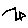
Label: zigzag